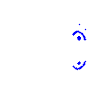
Particle: kaon